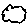
Label: cloud